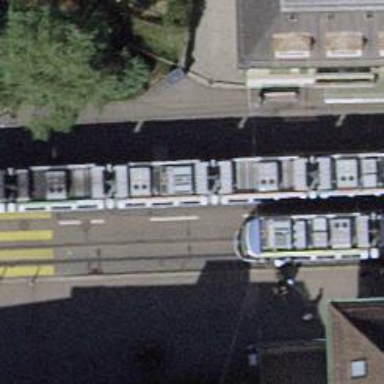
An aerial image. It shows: Tram stop for public transport.